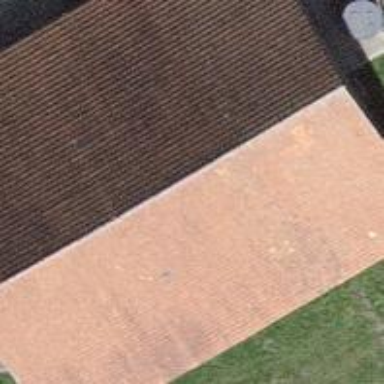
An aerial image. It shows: Rural barn.